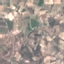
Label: PermanentCrop